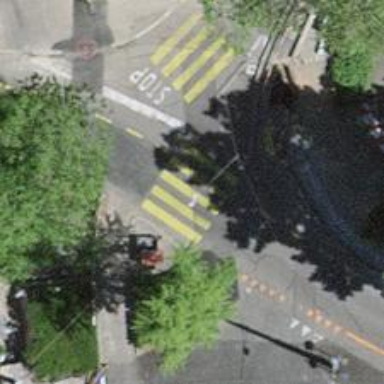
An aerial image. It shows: Marked asphalt footway with zebra crossing.